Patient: sex M, age 35
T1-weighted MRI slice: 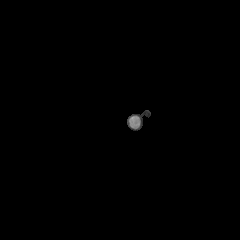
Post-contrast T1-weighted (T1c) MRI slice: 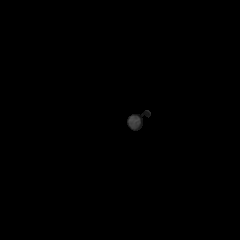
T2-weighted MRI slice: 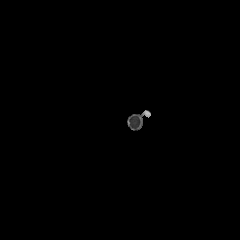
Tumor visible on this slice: no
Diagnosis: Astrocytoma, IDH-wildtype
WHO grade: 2